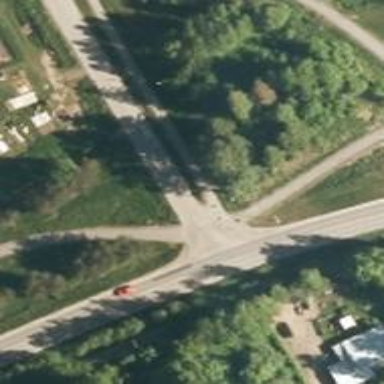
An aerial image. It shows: Asphalt cycleway.